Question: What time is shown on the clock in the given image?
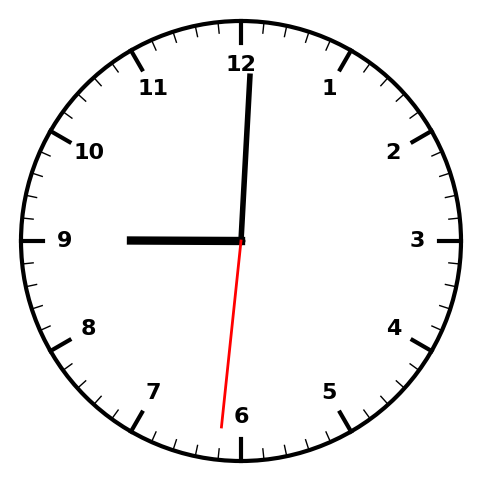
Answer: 09:00:31